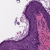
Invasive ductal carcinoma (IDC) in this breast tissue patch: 0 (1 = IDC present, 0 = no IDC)